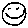
Label: smiley face